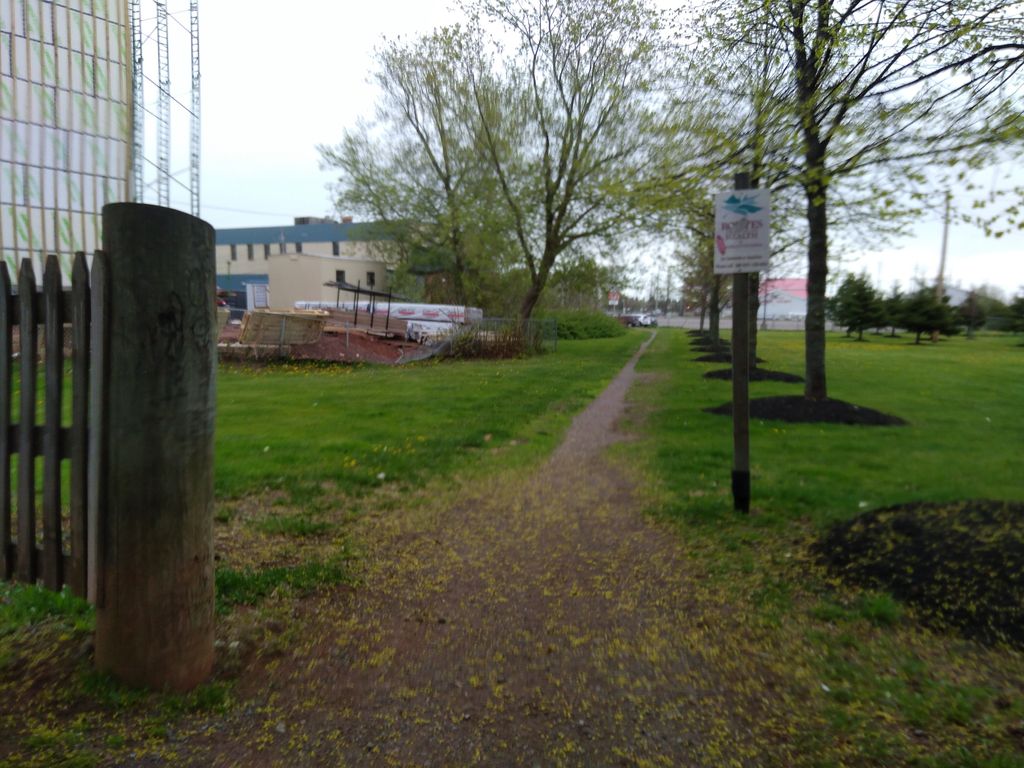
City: charlottetown